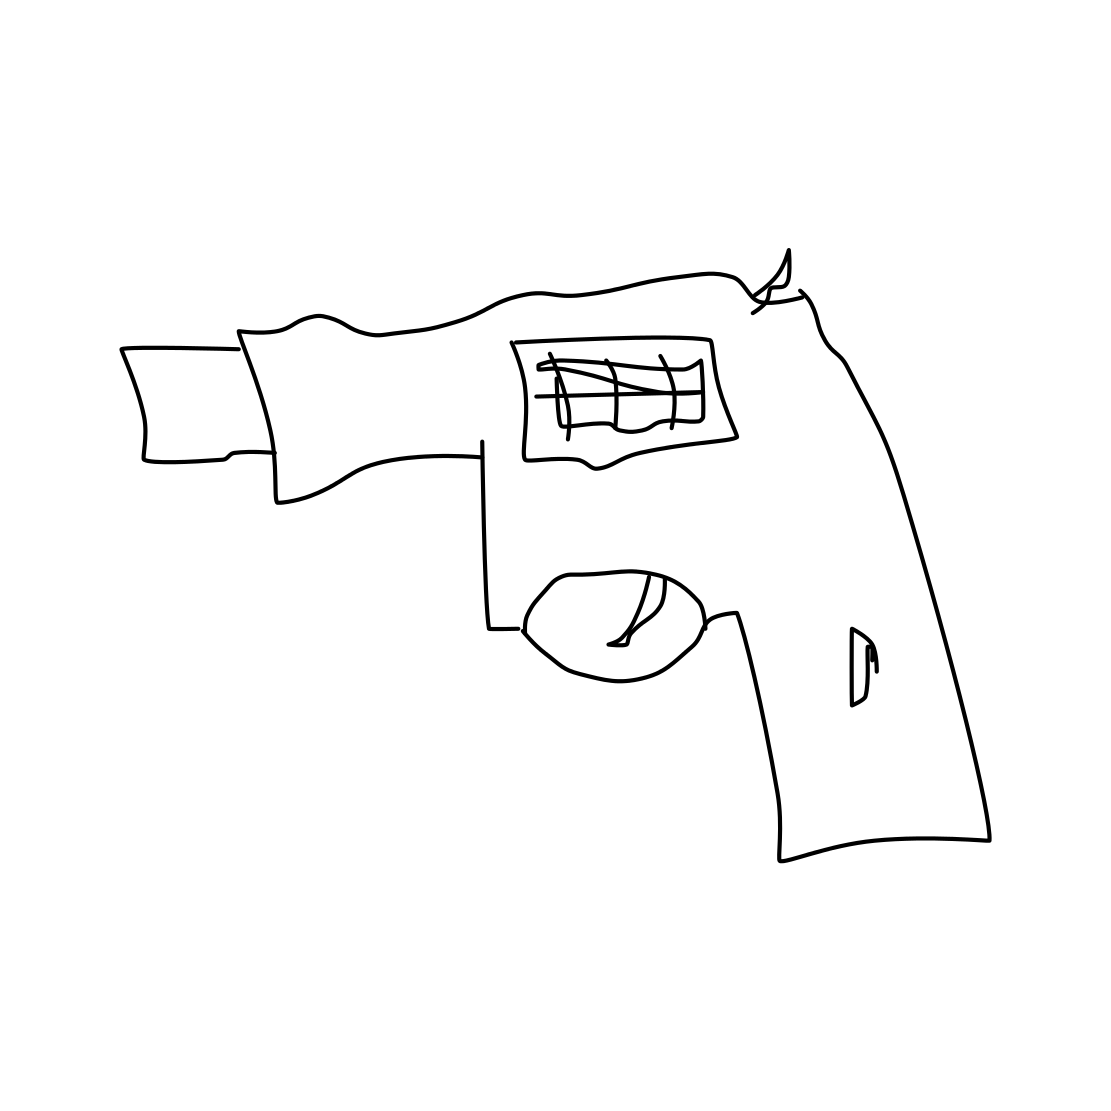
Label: revolver